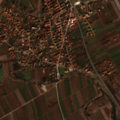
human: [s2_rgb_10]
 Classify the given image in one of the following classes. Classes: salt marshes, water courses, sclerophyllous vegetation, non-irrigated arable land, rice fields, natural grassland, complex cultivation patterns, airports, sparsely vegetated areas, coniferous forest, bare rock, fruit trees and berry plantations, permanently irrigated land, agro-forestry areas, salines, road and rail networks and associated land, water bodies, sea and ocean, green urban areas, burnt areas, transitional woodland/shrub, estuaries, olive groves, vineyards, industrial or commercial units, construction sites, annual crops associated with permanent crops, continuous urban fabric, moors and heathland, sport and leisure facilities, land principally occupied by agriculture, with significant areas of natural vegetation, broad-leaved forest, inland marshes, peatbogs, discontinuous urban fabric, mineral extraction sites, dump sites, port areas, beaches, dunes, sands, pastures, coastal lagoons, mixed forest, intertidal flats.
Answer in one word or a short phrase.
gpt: discontinuous urban fabric, non-irrigated arable land